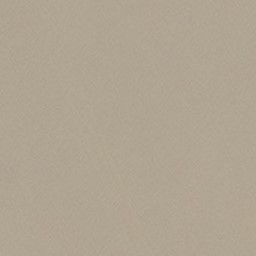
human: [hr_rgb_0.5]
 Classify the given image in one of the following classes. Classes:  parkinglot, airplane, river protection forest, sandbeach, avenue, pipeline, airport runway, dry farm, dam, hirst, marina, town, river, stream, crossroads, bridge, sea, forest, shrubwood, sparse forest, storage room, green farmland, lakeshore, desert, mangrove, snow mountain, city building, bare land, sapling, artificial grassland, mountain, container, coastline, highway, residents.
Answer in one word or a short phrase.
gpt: desert